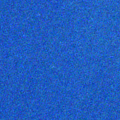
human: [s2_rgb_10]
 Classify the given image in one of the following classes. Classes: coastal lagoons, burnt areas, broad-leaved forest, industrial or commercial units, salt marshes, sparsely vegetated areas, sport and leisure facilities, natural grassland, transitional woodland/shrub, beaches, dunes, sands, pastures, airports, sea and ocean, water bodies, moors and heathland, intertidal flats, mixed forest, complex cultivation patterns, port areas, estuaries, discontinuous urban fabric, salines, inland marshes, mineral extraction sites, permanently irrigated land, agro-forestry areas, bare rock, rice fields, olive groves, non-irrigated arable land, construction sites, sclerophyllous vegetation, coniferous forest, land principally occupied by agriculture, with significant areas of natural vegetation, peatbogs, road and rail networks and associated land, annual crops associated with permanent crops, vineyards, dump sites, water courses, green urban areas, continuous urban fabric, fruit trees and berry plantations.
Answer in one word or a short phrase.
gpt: sea and ocean